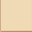
Piece: xx